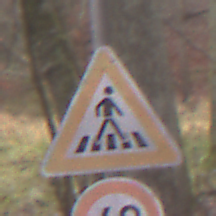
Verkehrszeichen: FussgaengerueberwegLinks
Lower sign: Geschwindigkeit40
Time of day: Midday
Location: Outdoor (Nature)
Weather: Overcast
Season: Autumn
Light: Natural